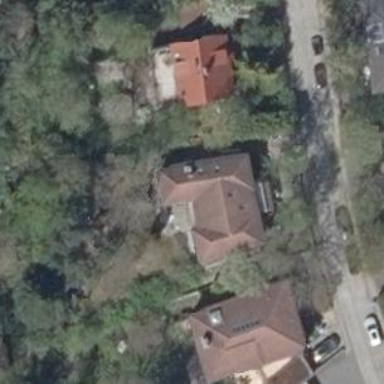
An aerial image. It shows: Simple and straightforward house.